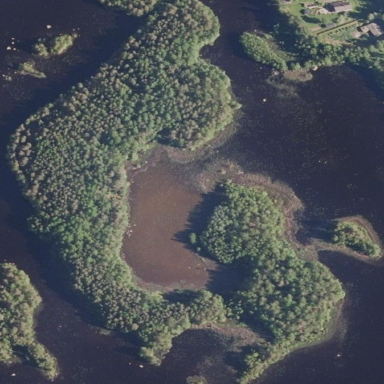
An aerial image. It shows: Island covered with woodland.